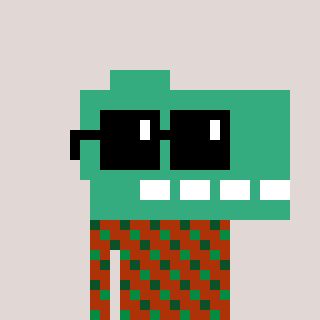
a pixel art character with square black sunglasses, a dino-shaped head and a hotbrown-colored body on a warm background